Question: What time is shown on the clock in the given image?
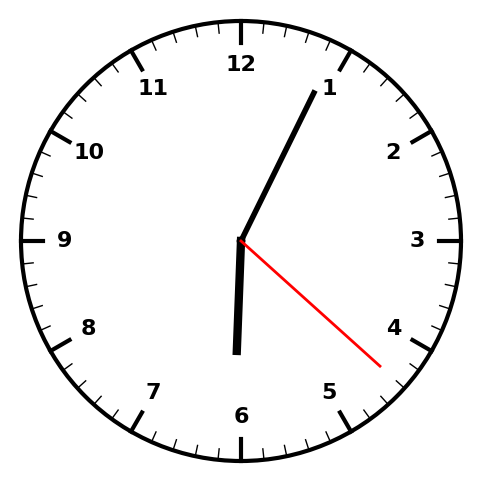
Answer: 06:04:22